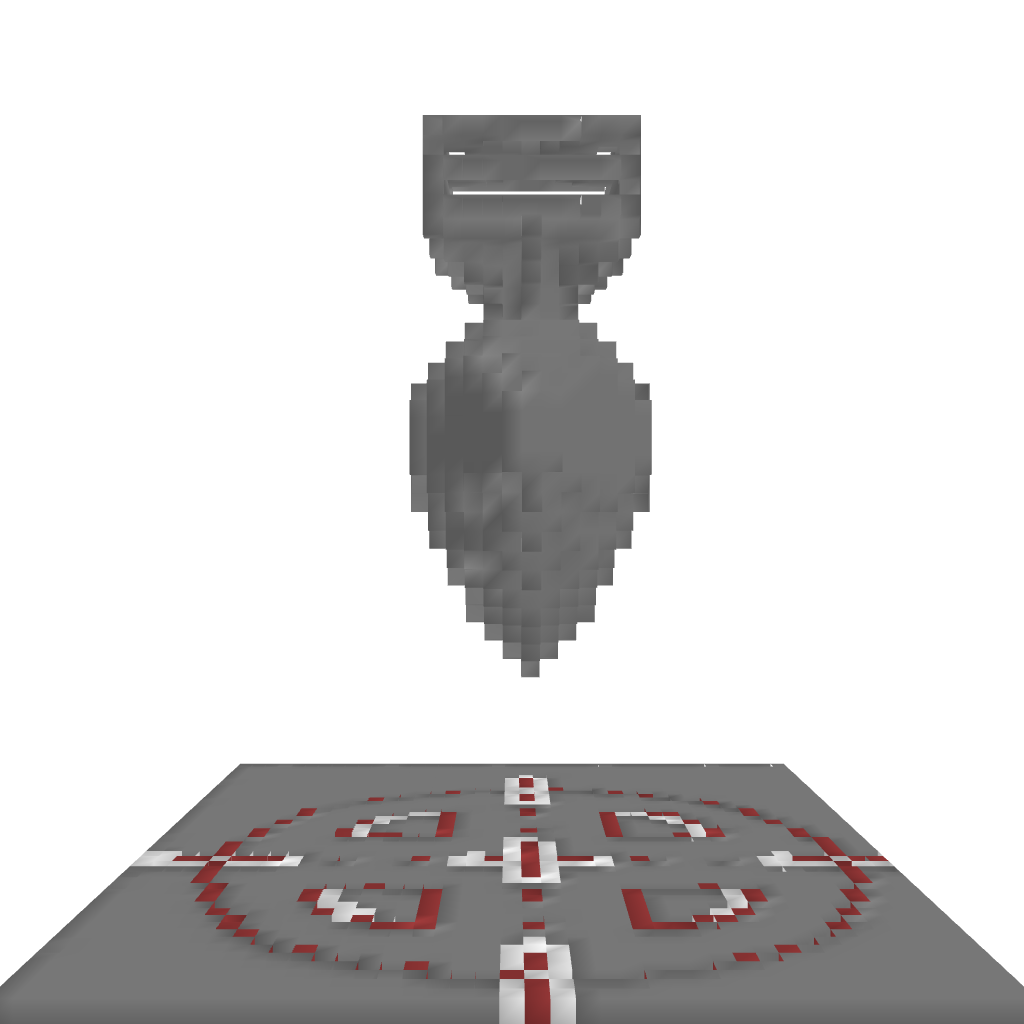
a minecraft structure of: Bomb and Target high quality